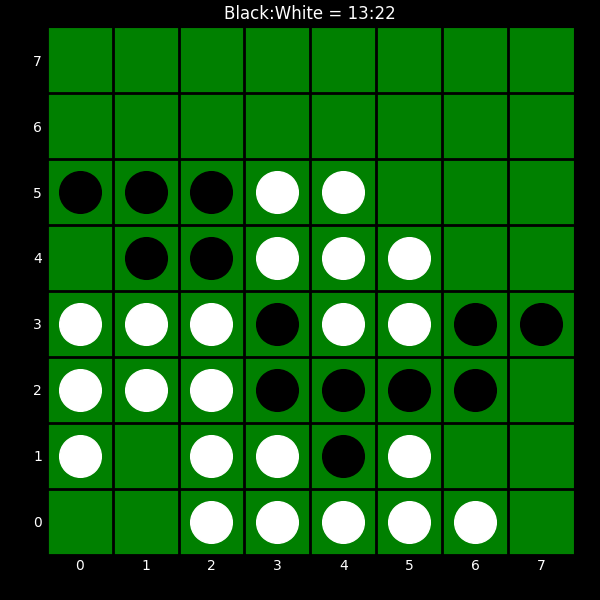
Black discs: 13
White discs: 22